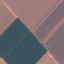
Land use / land cover: AnnualCrop